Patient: sex M, age 23
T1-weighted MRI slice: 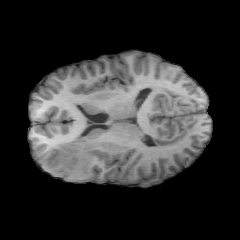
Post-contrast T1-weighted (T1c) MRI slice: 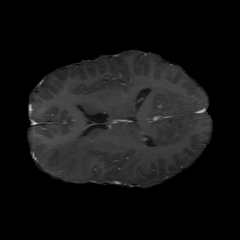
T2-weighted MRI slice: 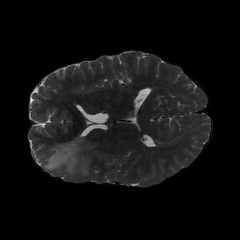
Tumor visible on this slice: yes
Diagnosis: Oligodendroglioma, IDH-mutant, 1p/19q-codeleted
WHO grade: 2